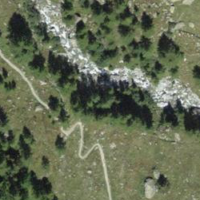
EUNIS habitat code: 23
Species observed at this site:
Silene dioica
Fabriciana adippe